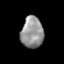
Tissue: prostate
Cell type: NK cells
Senescence score: 0.3475
Nuclear area (px): 681
Mean DAPI intensity: 148.828